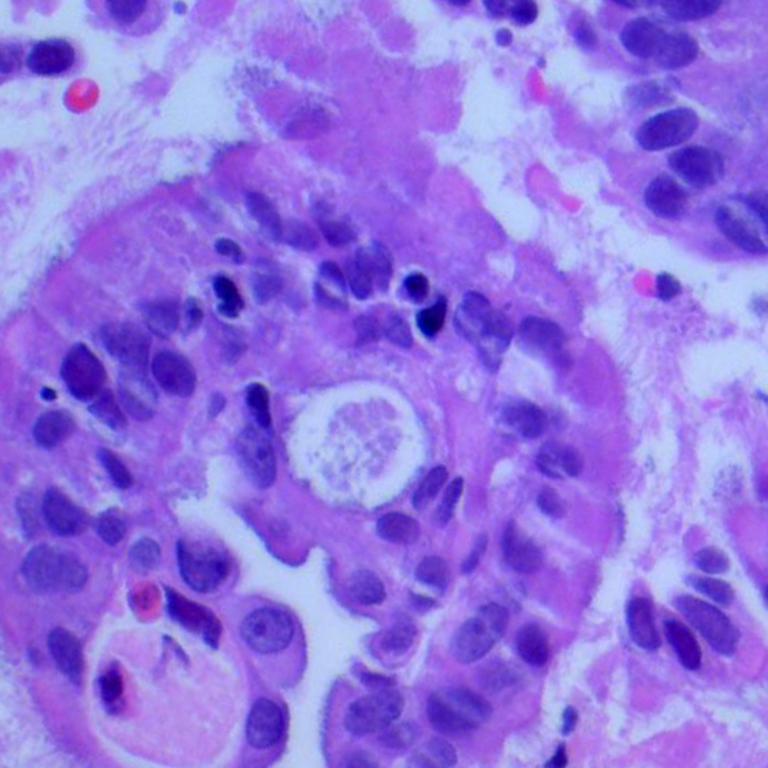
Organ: lung
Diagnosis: adenocarcinomas